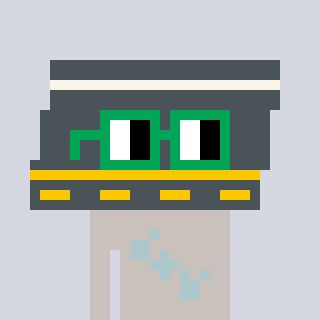
a pixel art character with square green glasses, a road-shaped head and a foggrey-colored body on a cool background